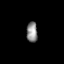
Tissue: prostate
Cell type: T cells
Senescence score: 0.8301
Nuclear area (px): 220
Mean DAPI intensity: 138.677